Aerial crown-view tile of a tropical tree (Barro Colorado Island, Panama), acquired 20250915:
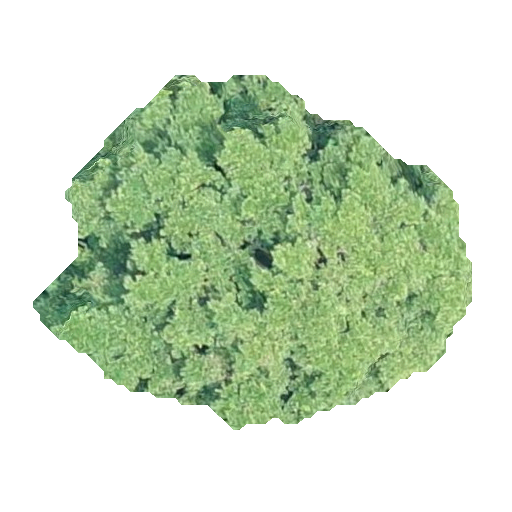
Species: Terminalia amazonia
GBIF accepted scientific name: Terminalia amazonica
Crown area: 155.057 m²